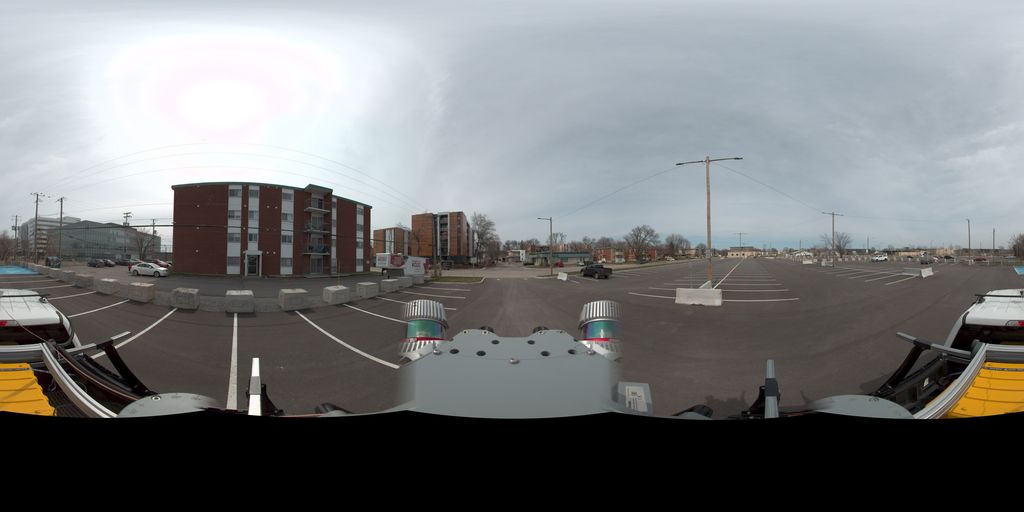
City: quebec_city